Question: I am trying to use a doFilter and my web.xml page to force users to login to access any "secured" page.
I found an example <URL> and I have implemented it. I am having a small issue though. When I put the filter definition into web.xml the entire website fails to load. I do believe this is because I do not have the proper class path to the java file which contains the filter. I am showing you my web.xml page next to my project explorer.  I am hoping you can help me with the class path needed for the '<filter-class> </filter-class>'
I am also showing my 'doFilter method'
'''
@Override
public void doFilter(ServletRequest request, ServletResponse response, FilterChain chain) throws IOException, ServletException {
UserBean userBean = (UserBean)((HttpServletRequest)request).getSession().getAttribute("userBean");
if(userBean == null || !userBean.isSuccessfullLogin()){
String contextPath = ((HttpServletRequest)request).getContextPath();
((HttpServletResponse)response).sendRedirect(contextPath + "/index.xhtml");
}
chain.doFilter(request, response);
}
'''
So far the rest of my server works, the website runs but I can not get the filter. Any suggestions are accepted!
Thank you!
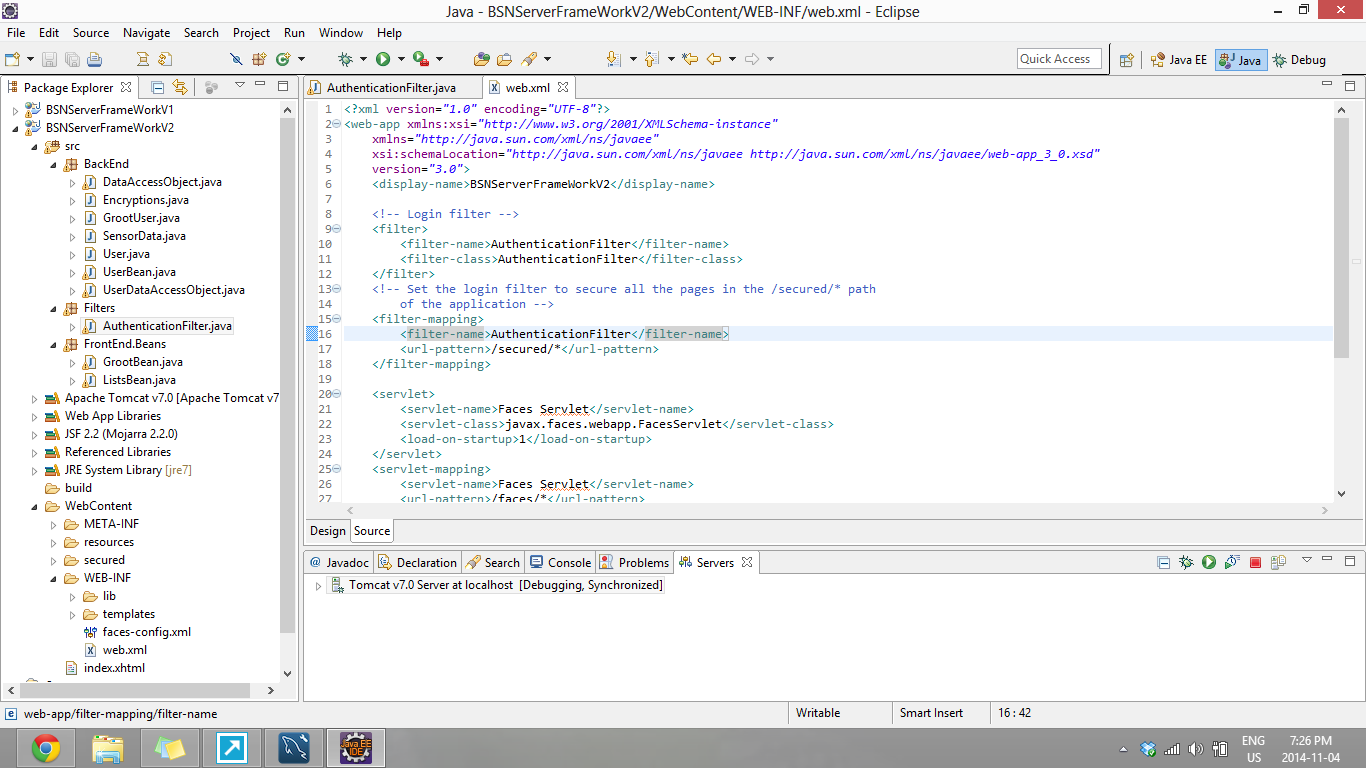
Answer: I have not written any filters by now, but usually if you have to define a class in web.xml, it is named as
'''
package.Class
'''
So if your AuthenticationFilter class is in the package "my.filter.package" like so:
'''
package my.filter.package;
public class AuthenticationFilter {...}
'''
the filter class declaration should be
'''
<filter-class>my.filter.package.AuthenticationFilter</filter-class>
'''